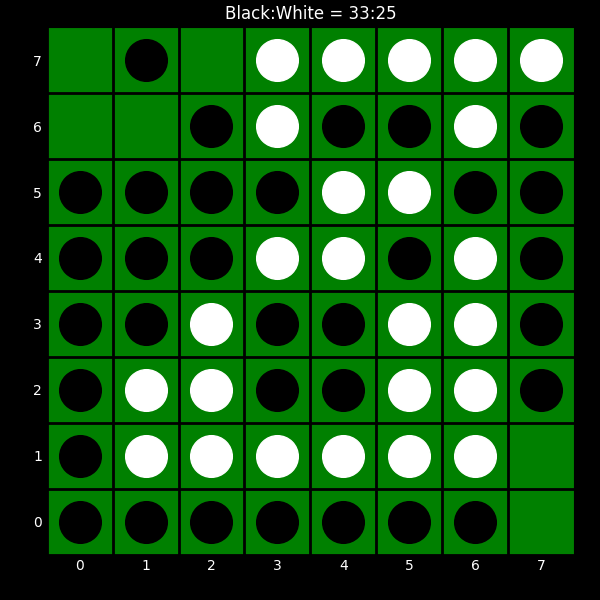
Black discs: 33
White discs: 25